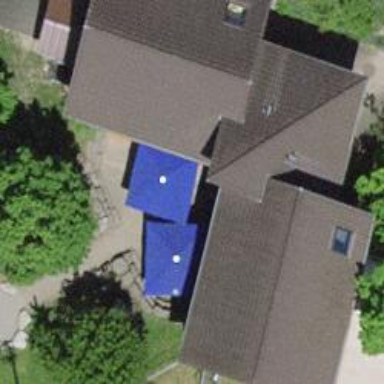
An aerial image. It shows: School.